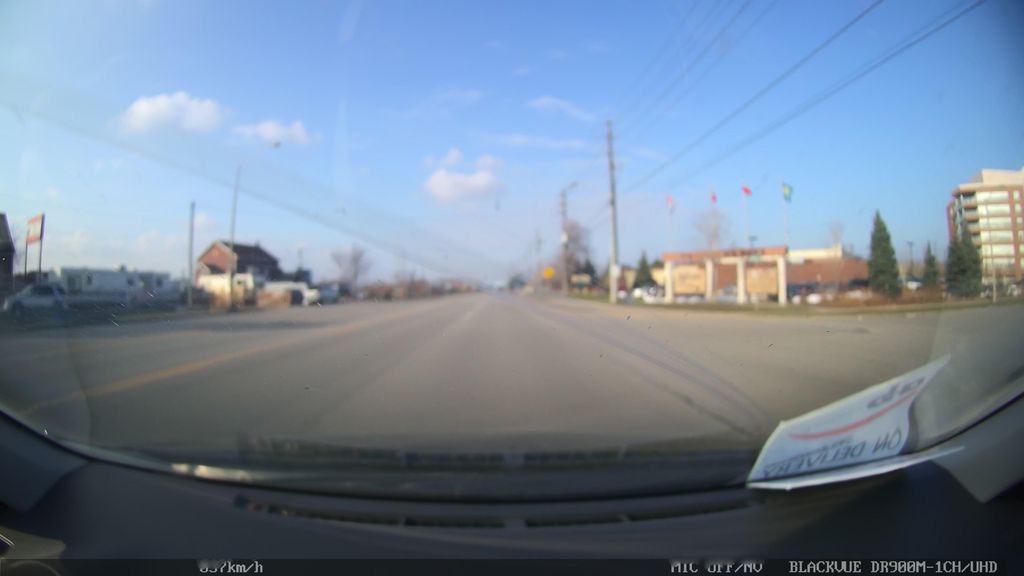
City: toronto